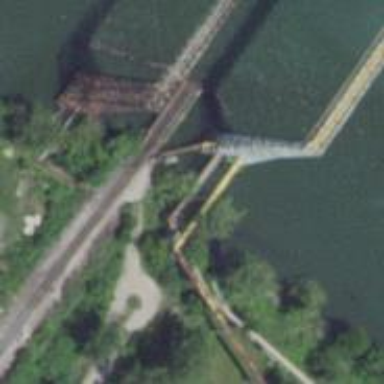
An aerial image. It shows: Bascule movable rail bridge.